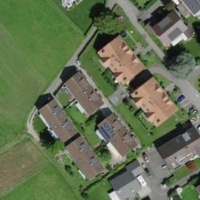
EUNIS habitat code: 55
Species observed at this site:
Veronica serpyllifolia
Silene dioica